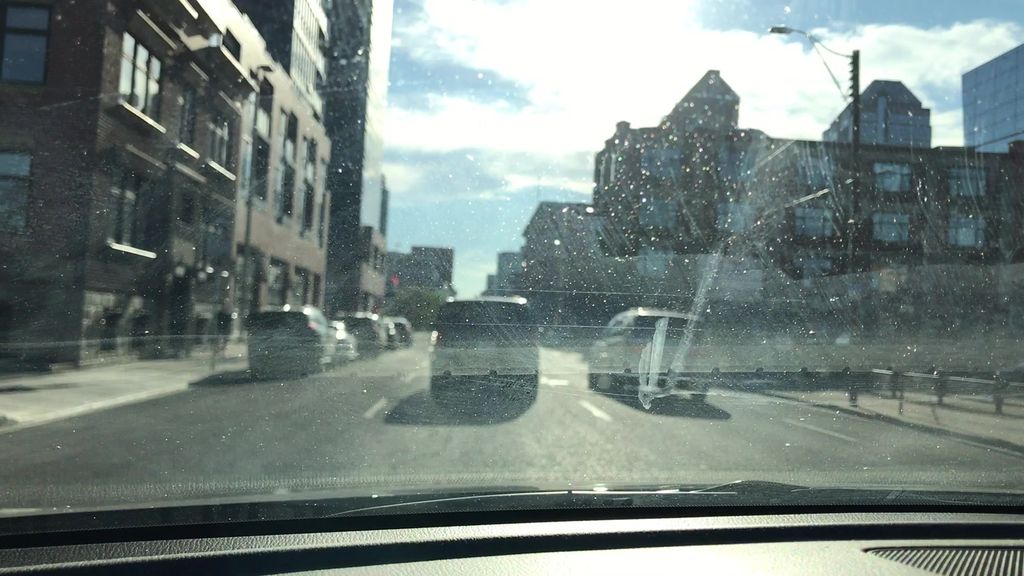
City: calgary